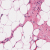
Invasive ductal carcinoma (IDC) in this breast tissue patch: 0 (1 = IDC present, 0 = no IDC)